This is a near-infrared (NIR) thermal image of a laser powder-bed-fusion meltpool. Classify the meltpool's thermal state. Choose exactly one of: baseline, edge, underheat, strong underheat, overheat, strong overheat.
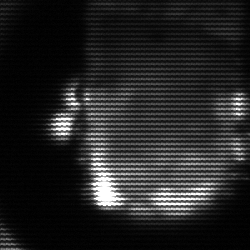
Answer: baseline